Field crop: maize
Growth stage: 2
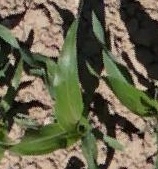
Species: maize